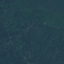
Land use / land cover class: Forest